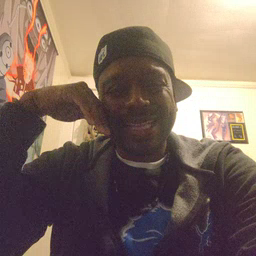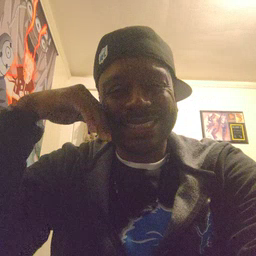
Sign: smile